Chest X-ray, AP view. Patient: 54 years old, sex M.
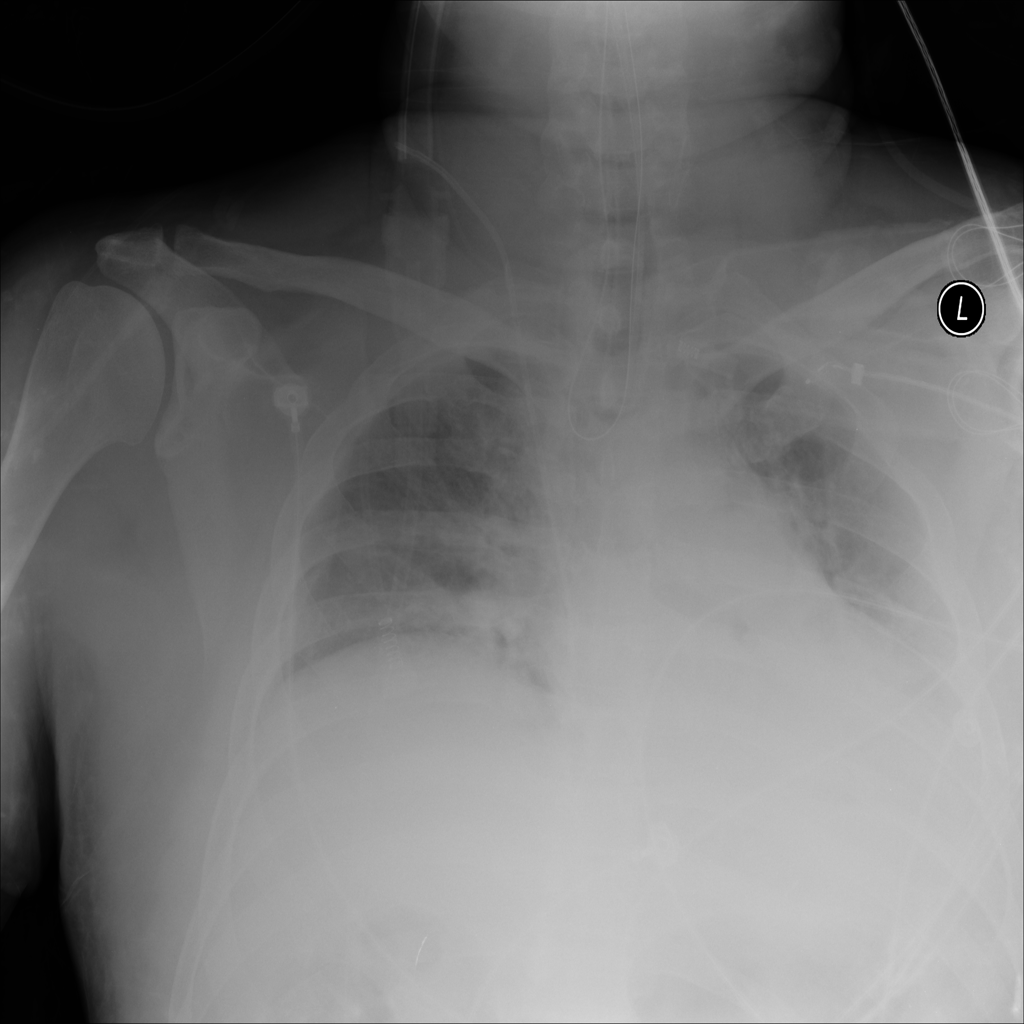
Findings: No Finding